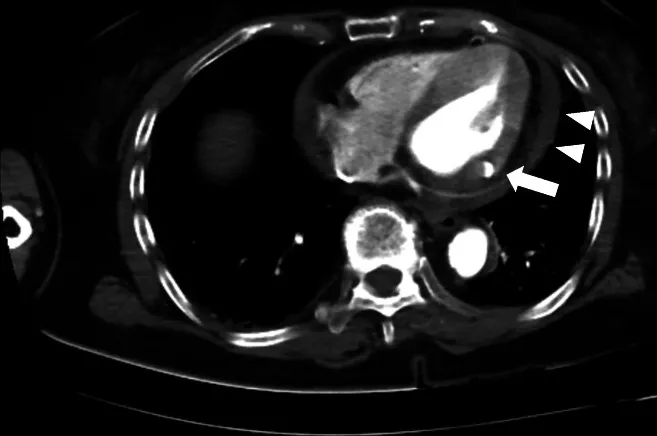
Contrast-enhanced computed tomography (CECT) imaging shows effusion from the left ventricle into the pericardial space (arrow) and pericardial effusion (arrowheads).
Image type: radiology (ct)